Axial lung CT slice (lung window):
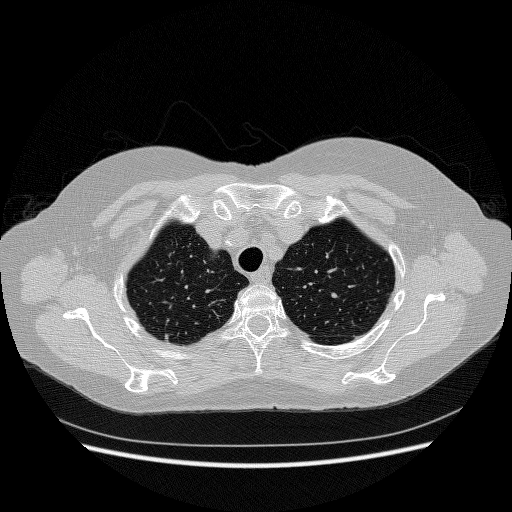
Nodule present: no